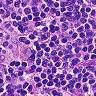
Metastatic tissue present: no